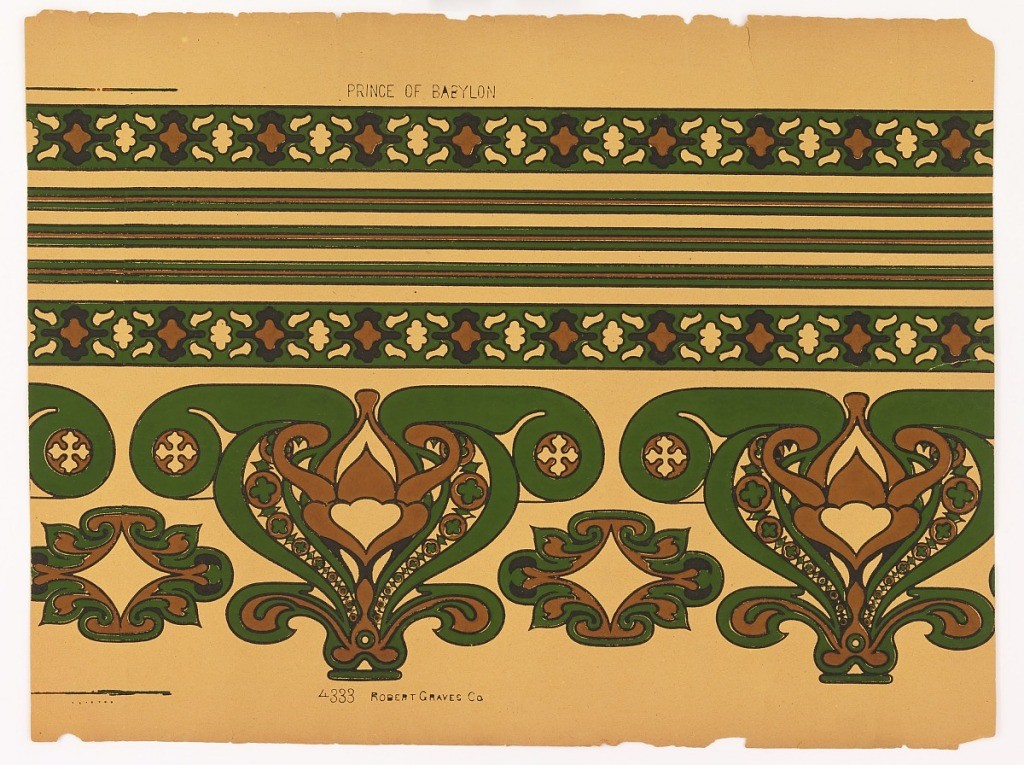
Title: Prince of Babylon
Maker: Robert Graves Co., New York, New York
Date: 1890–1920
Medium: Machine-printed
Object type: Border
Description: a) Wide border and two narrow borders with three very narrow bandings printed on one sheet. On cream ingrain paper, bold curving motifs in dark green and brown, outlined in black; b) Six narrow borders and three very narrow bands duplicating those in "a". "c" duplicates "b".